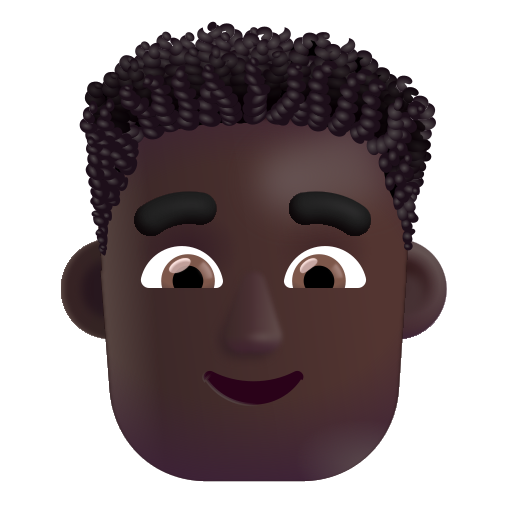
man curly hair color dark